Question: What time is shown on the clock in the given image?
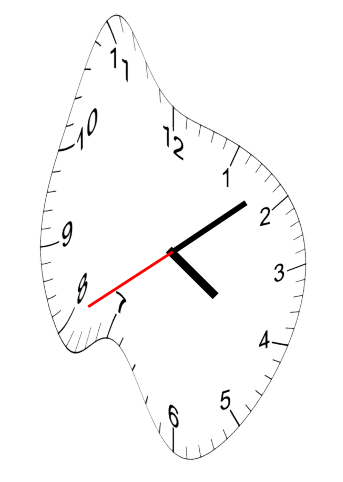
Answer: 04:08:40